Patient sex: F
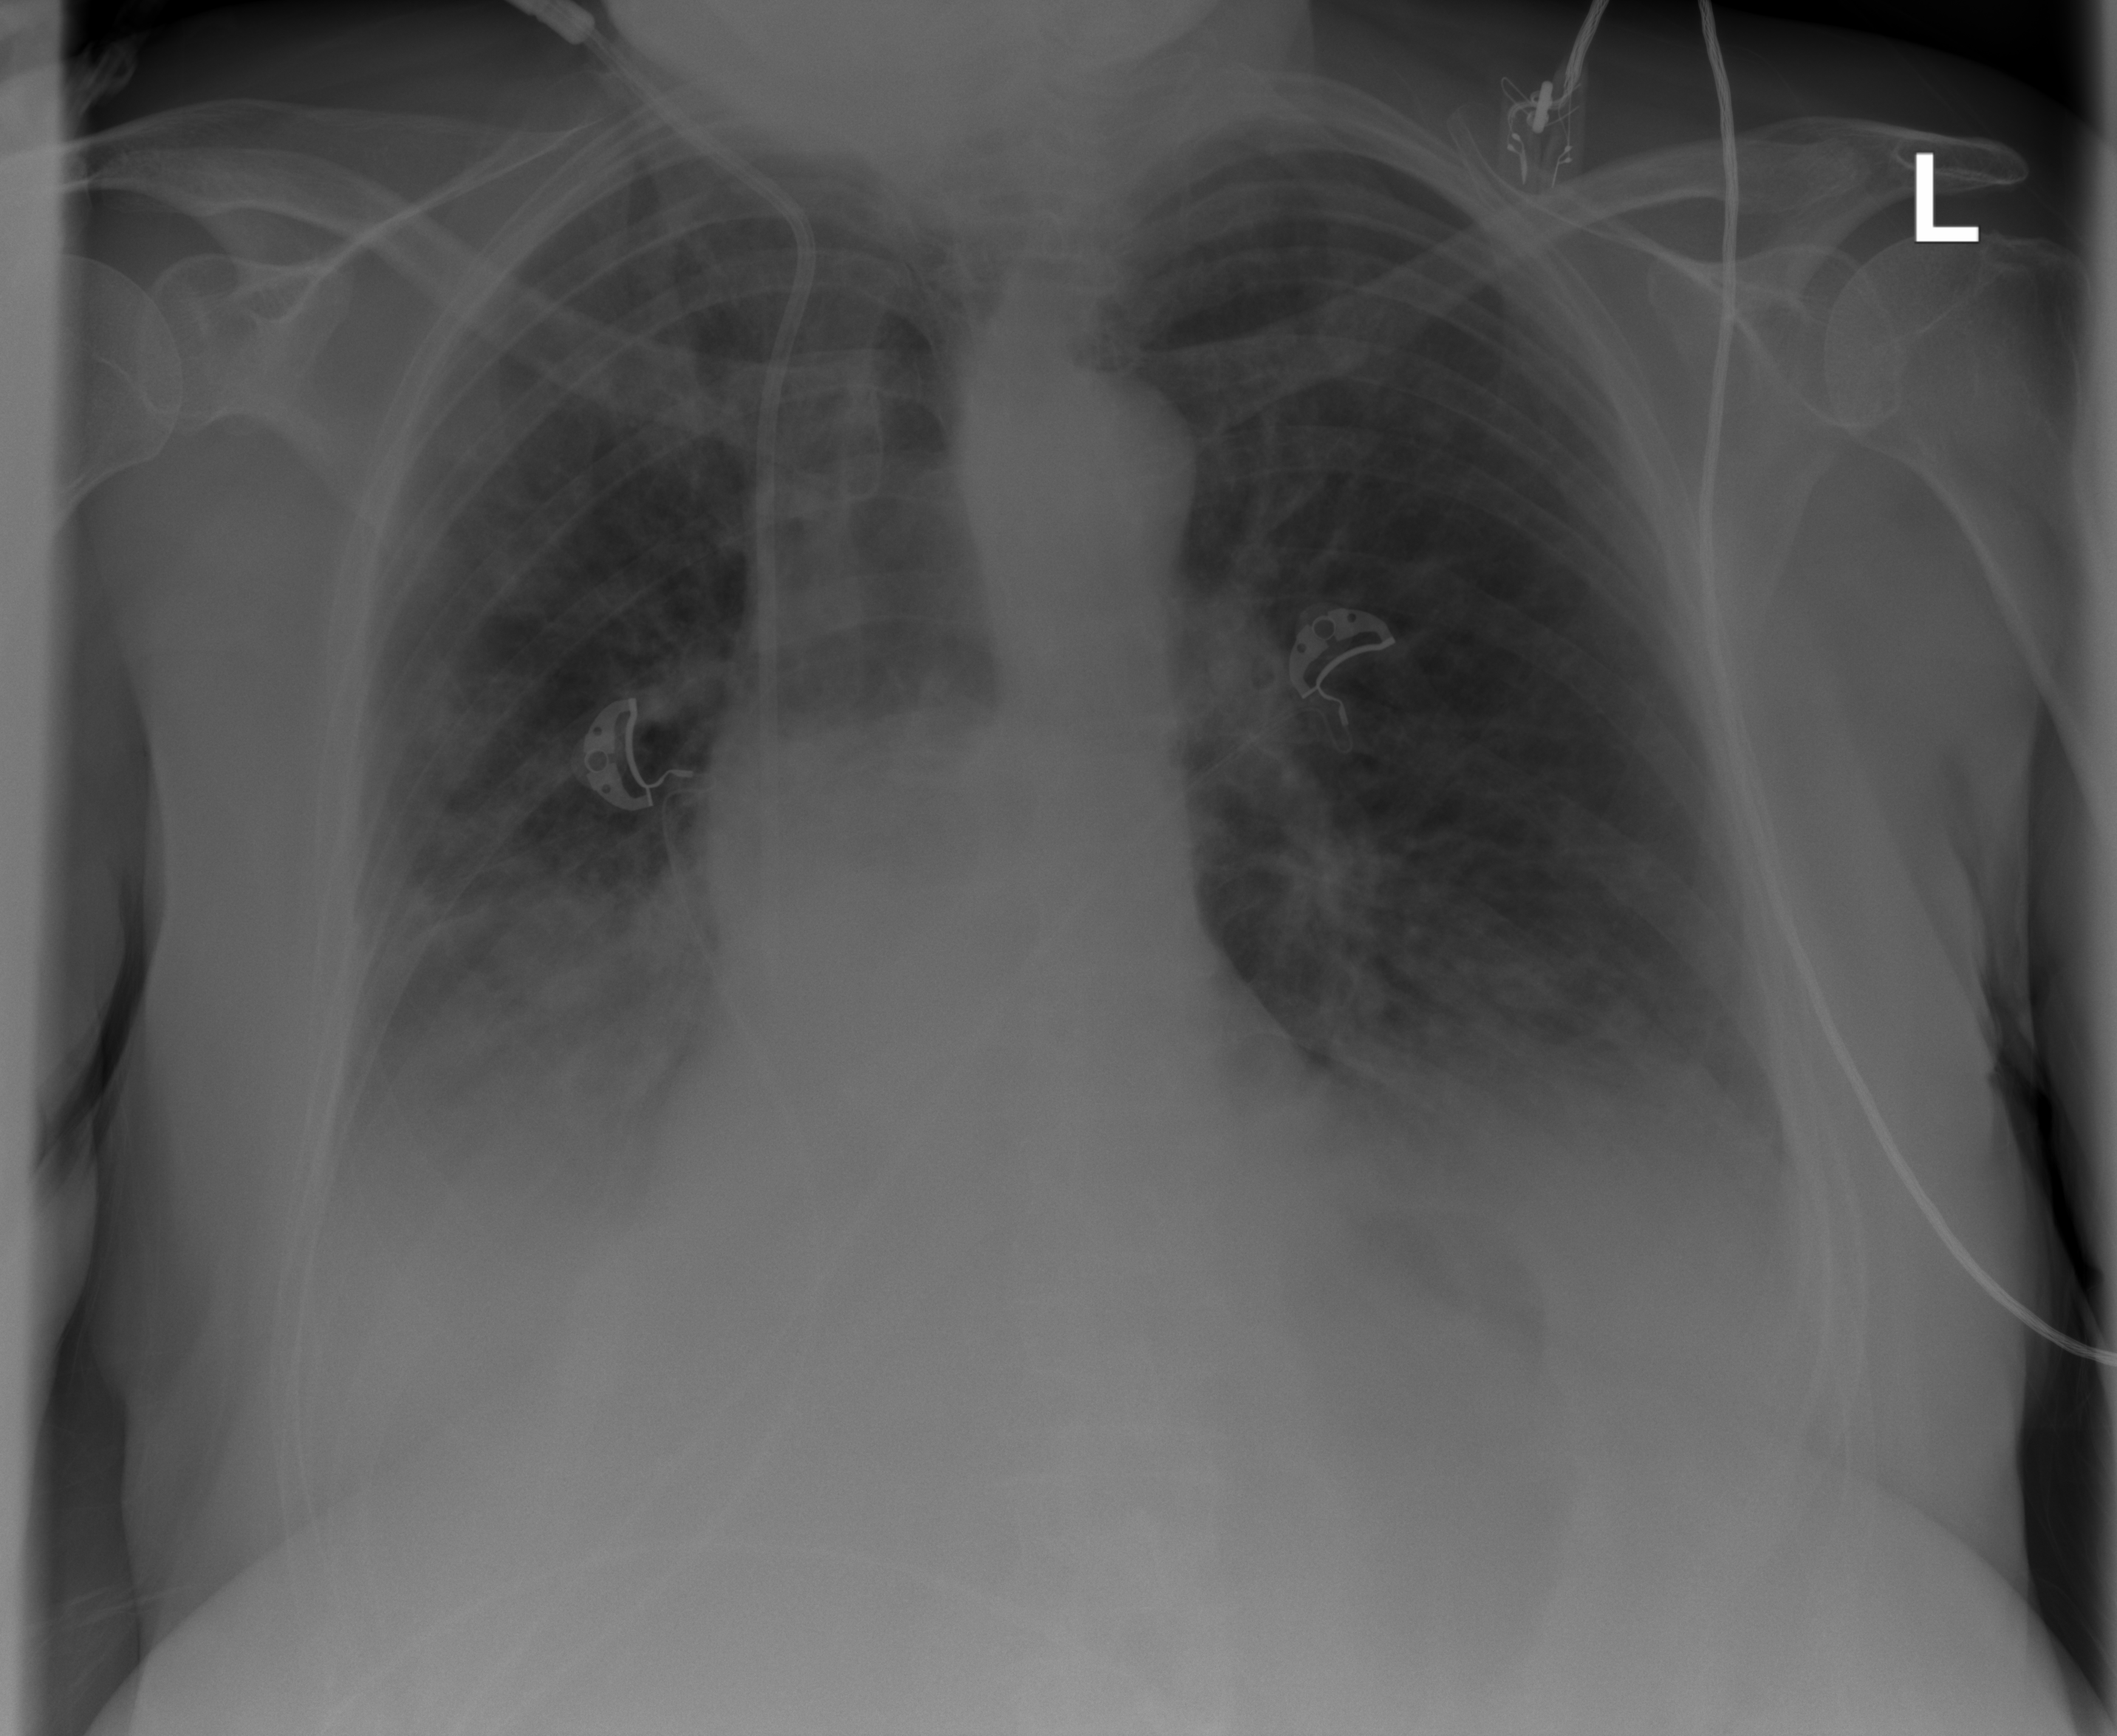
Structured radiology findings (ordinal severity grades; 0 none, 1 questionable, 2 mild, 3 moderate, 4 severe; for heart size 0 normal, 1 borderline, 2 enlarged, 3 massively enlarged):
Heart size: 2
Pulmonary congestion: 2
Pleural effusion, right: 3
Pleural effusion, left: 3
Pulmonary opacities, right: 2
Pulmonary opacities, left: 2
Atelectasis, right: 3
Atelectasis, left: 2